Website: home-depot
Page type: billing-address
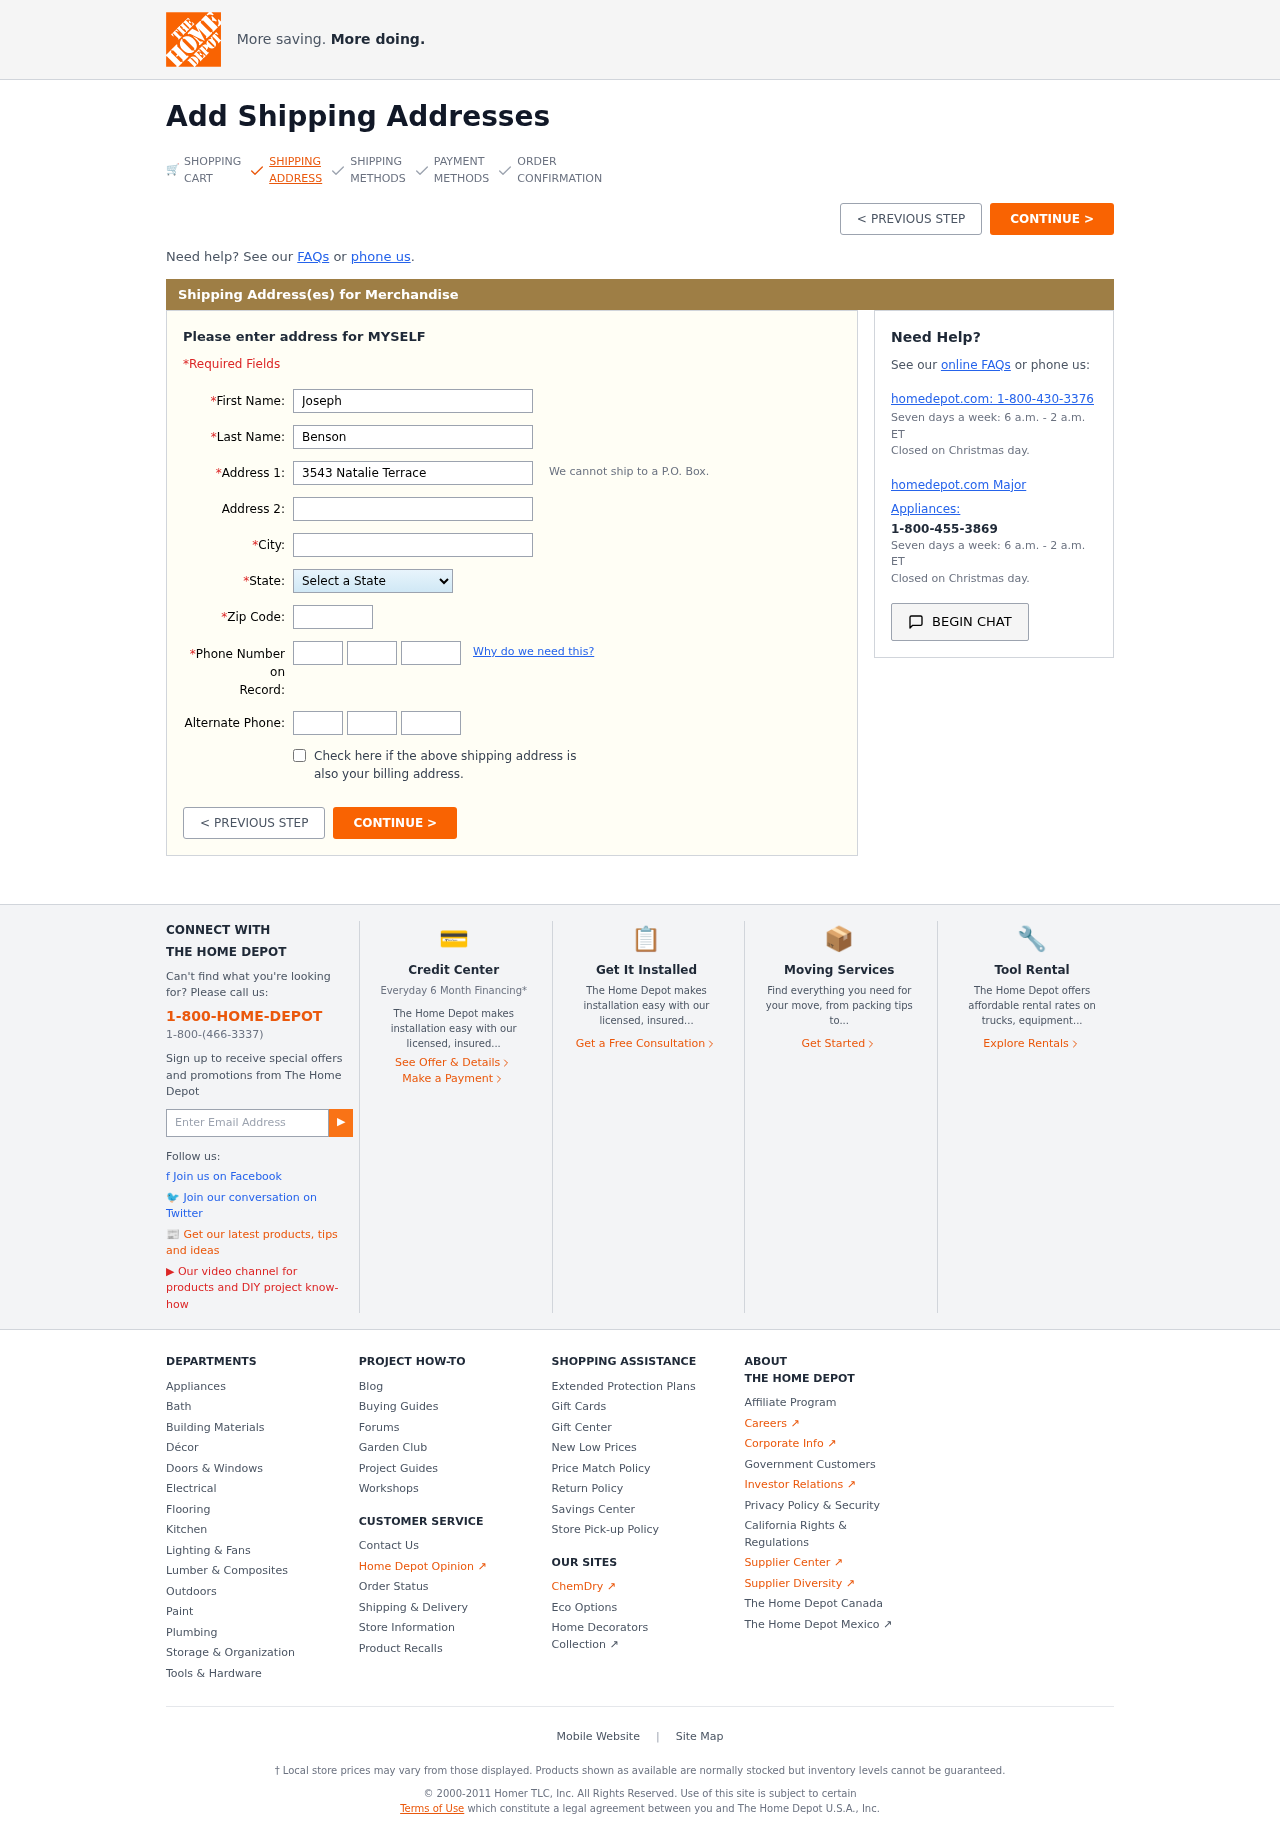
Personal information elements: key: PII_STATE
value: California
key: PII_FIRSTNAME
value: Joseph
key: PII_LASTNAME
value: Benson
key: PII_STREET
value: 3543 Natalie Terrace
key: PII_CITY
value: South Geraldton
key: PII_POSTCODE
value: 08529
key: PII_PHONE_AREA
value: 754
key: PII_PHONE_PREFIX
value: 424
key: PII_PHONE_LINE
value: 7927